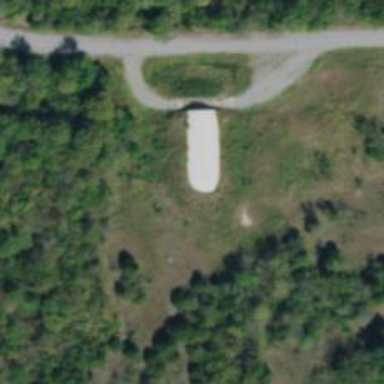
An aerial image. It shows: Military bunker for protection and defense.